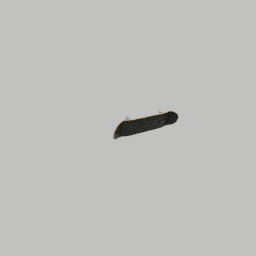
Label: mechanical